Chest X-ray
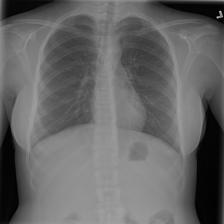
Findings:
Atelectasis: negative
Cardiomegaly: negative
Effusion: negative
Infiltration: negative
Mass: negative
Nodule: negative
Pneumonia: negative
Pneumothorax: negative
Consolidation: negative
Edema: negative
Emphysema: negative
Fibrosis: negative
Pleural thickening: negative
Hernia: negative